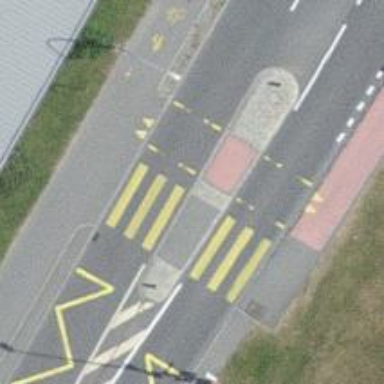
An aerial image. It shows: Uncontrolled zebra crossing with pedestrian island.